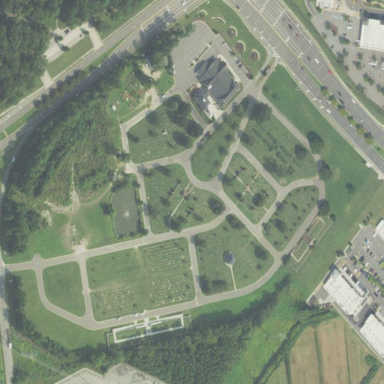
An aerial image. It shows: Cemetery with graves.